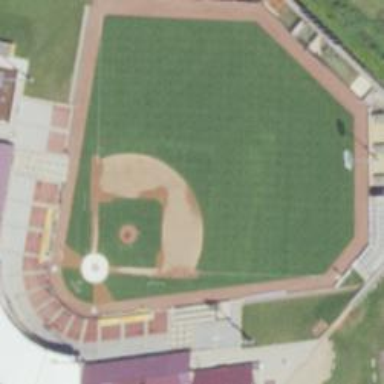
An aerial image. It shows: Stadium used for baseball and concerts.